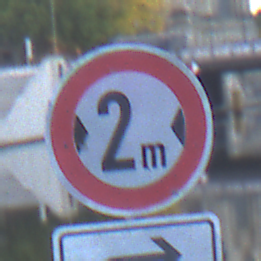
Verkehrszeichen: TatsaechlicheBreite2
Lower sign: RichtungsangabeDurchPfeile5
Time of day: SunriseSunset
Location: Outdoor (Urban)
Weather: Clear
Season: NotSpecified
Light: Natural